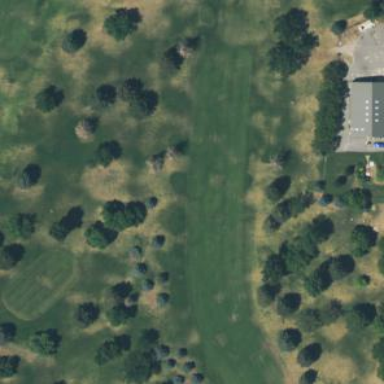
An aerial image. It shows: Well-maintained grass golf fairway that is regularly mowed.